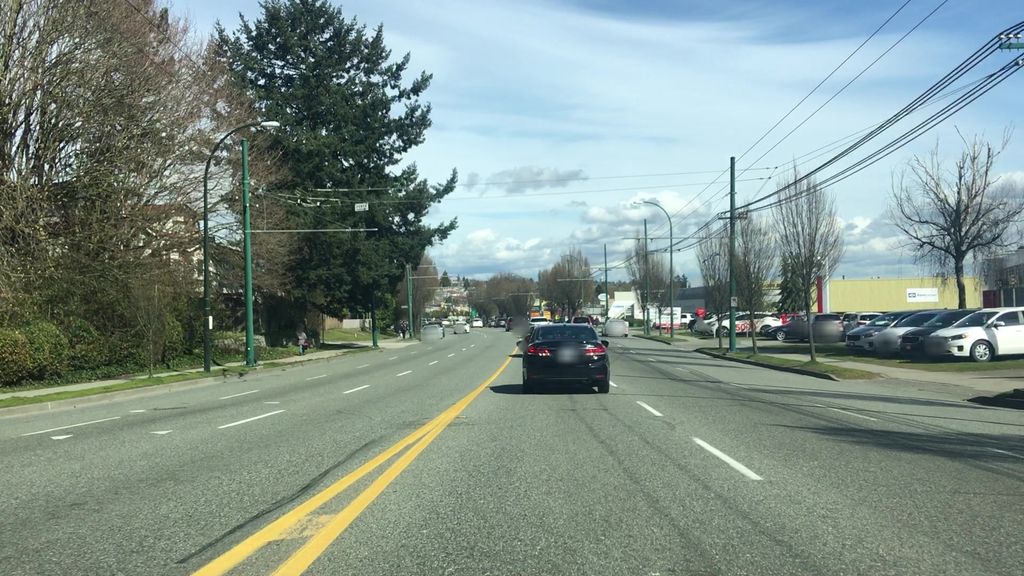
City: vancouver